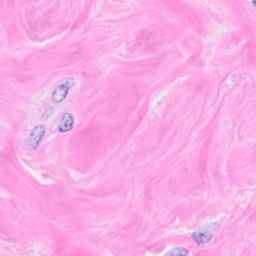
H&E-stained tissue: Breast